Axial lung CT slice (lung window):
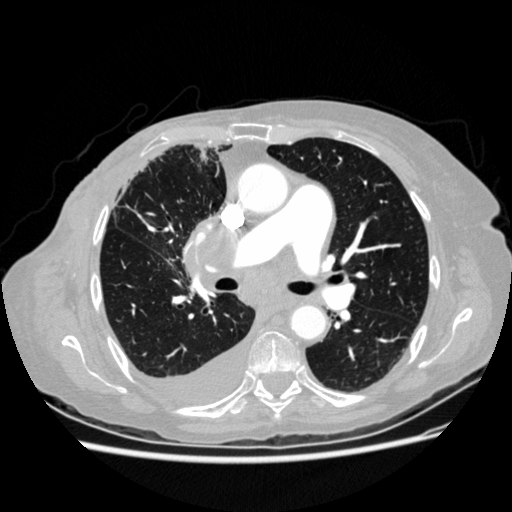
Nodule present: no